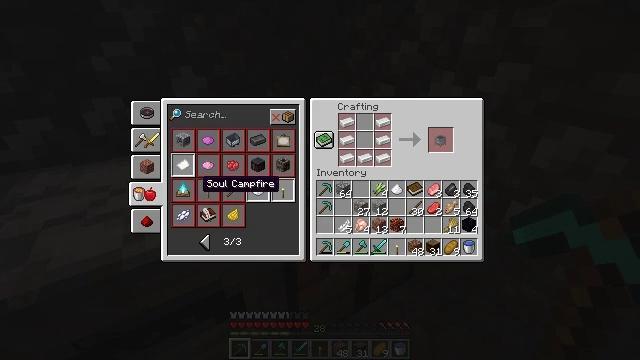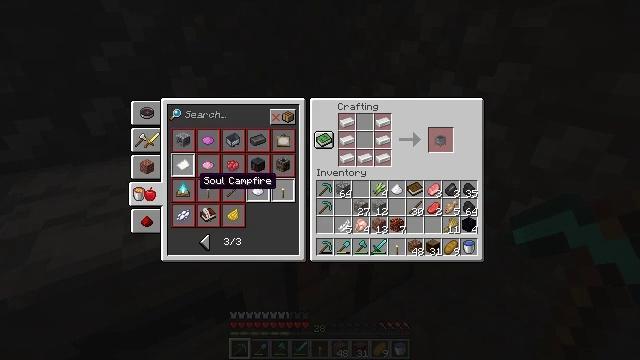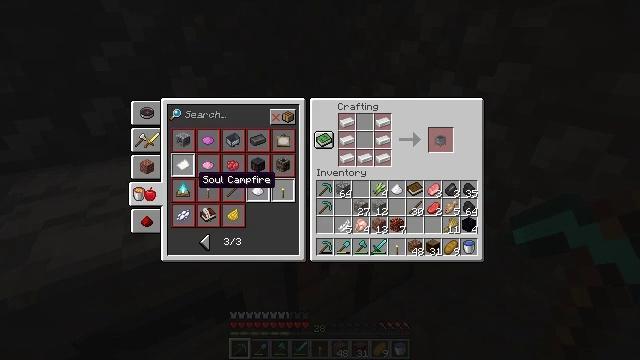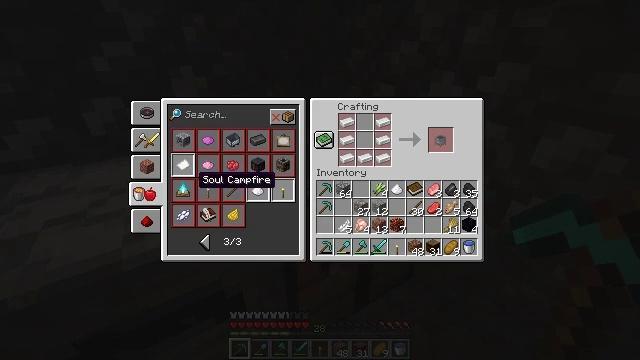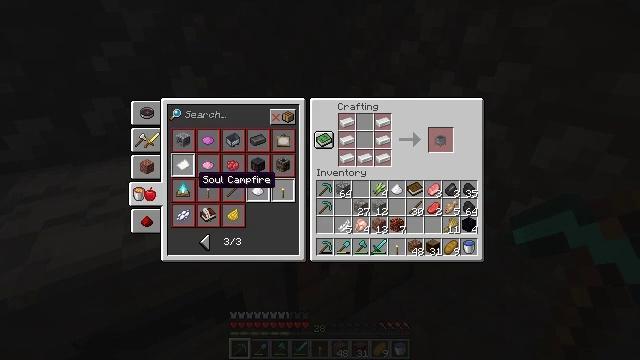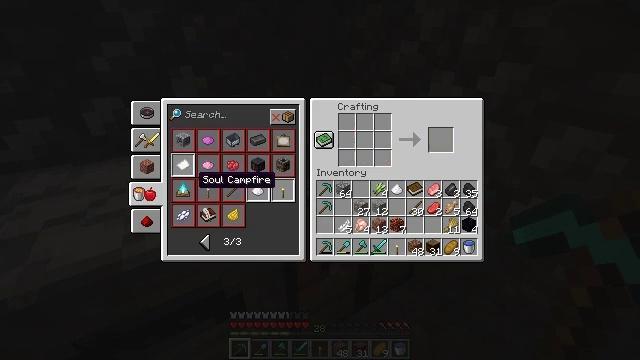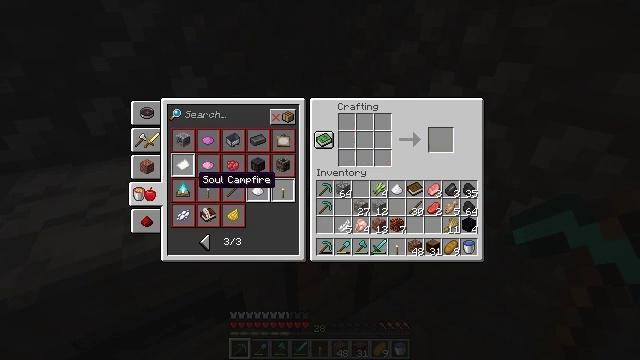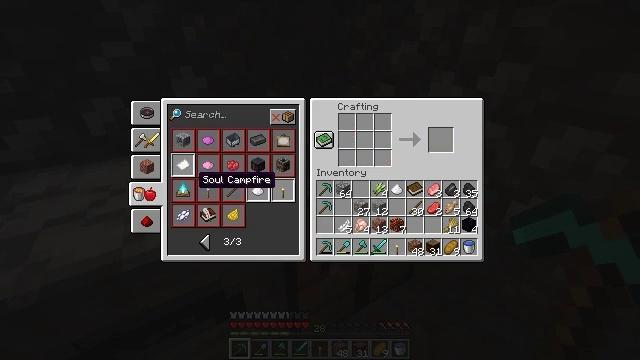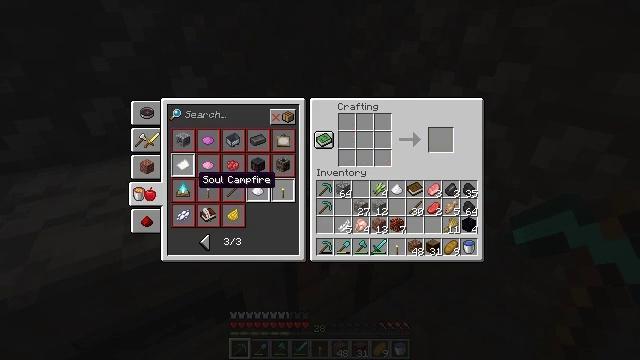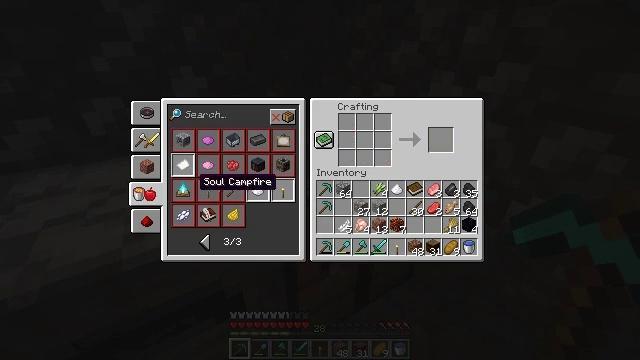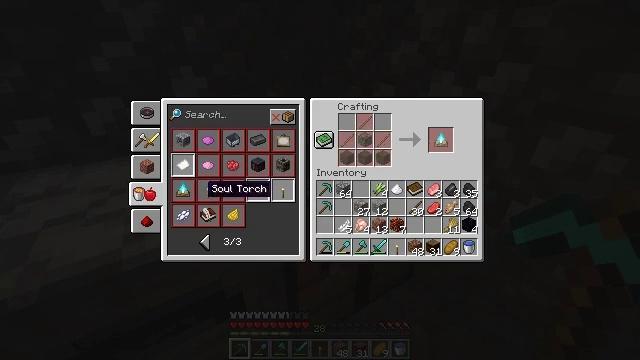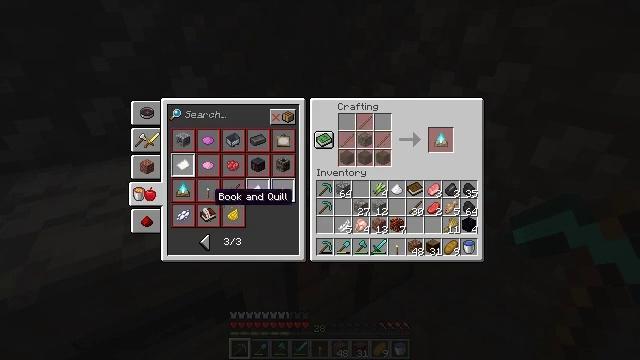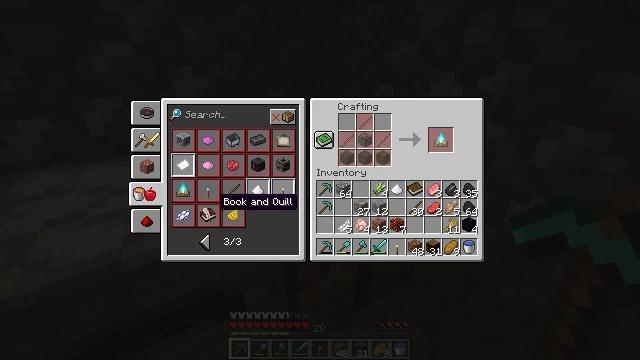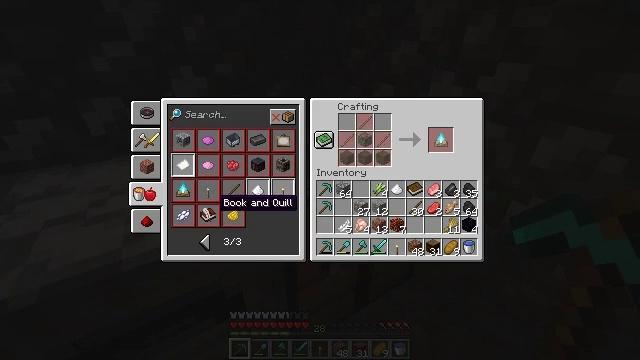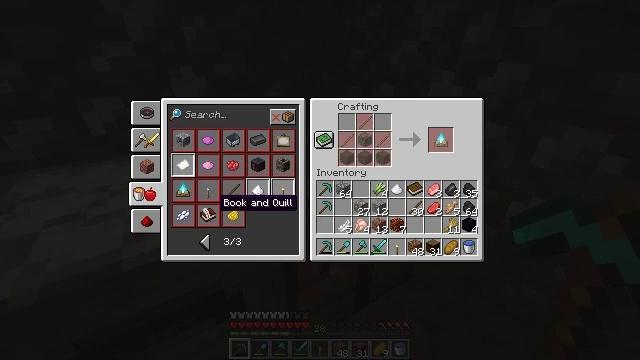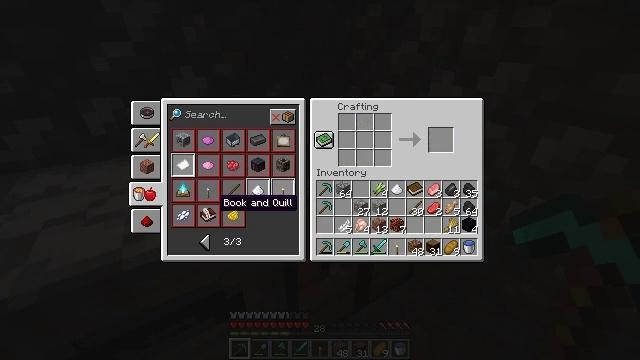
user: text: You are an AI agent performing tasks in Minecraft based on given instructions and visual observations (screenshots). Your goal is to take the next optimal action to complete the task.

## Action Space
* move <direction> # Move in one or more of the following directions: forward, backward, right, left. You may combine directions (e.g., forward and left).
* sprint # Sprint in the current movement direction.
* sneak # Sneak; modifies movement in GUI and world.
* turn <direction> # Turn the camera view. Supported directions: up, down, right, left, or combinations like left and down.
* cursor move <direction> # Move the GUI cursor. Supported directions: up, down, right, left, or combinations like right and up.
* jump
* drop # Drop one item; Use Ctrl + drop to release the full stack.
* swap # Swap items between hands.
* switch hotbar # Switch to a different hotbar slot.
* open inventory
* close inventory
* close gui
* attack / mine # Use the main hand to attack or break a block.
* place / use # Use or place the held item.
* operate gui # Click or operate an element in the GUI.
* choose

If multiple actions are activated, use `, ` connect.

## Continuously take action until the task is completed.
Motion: motion action
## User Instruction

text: Get ready to enchant items by crafting an enchanting table.
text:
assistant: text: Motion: no_op
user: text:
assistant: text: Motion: no_op
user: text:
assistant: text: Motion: no_op
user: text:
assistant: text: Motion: no_op
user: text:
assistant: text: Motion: operate gui
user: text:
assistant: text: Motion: operate gui
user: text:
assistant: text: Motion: operate gui
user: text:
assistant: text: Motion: no_op
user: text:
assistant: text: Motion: no_op
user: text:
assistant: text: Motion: cursor move right and down
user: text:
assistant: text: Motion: cursor move right and down
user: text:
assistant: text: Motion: no_op
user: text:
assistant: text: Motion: no_op
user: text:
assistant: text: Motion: no_op
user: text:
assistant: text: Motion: operate gui
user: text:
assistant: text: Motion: operate gui
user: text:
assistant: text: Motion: operate gui
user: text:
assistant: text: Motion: operate gui
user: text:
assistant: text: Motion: operate gui
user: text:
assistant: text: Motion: no_op
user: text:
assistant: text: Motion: no_op
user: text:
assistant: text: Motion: no_op
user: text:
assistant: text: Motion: no_op
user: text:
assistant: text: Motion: no_op
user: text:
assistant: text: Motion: no_op
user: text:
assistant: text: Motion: no_op
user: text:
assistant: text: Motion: no_op
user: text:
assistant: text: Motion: no_op
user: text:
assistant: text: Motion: no_op
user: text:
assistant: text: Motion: no_op